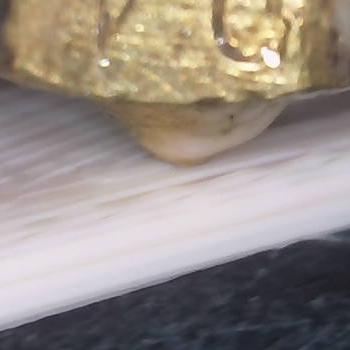
Flow rate: 39%